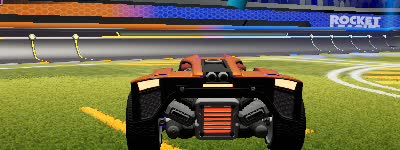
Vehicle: breakout